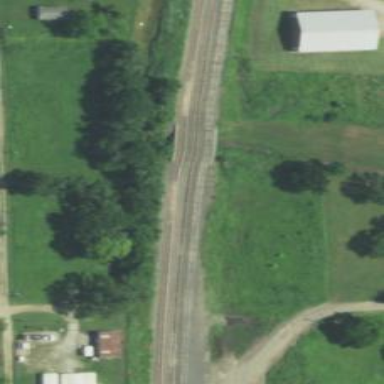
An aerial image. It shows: Railway spur service.